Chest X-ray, PA view. Patient: 22 years old, sex F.
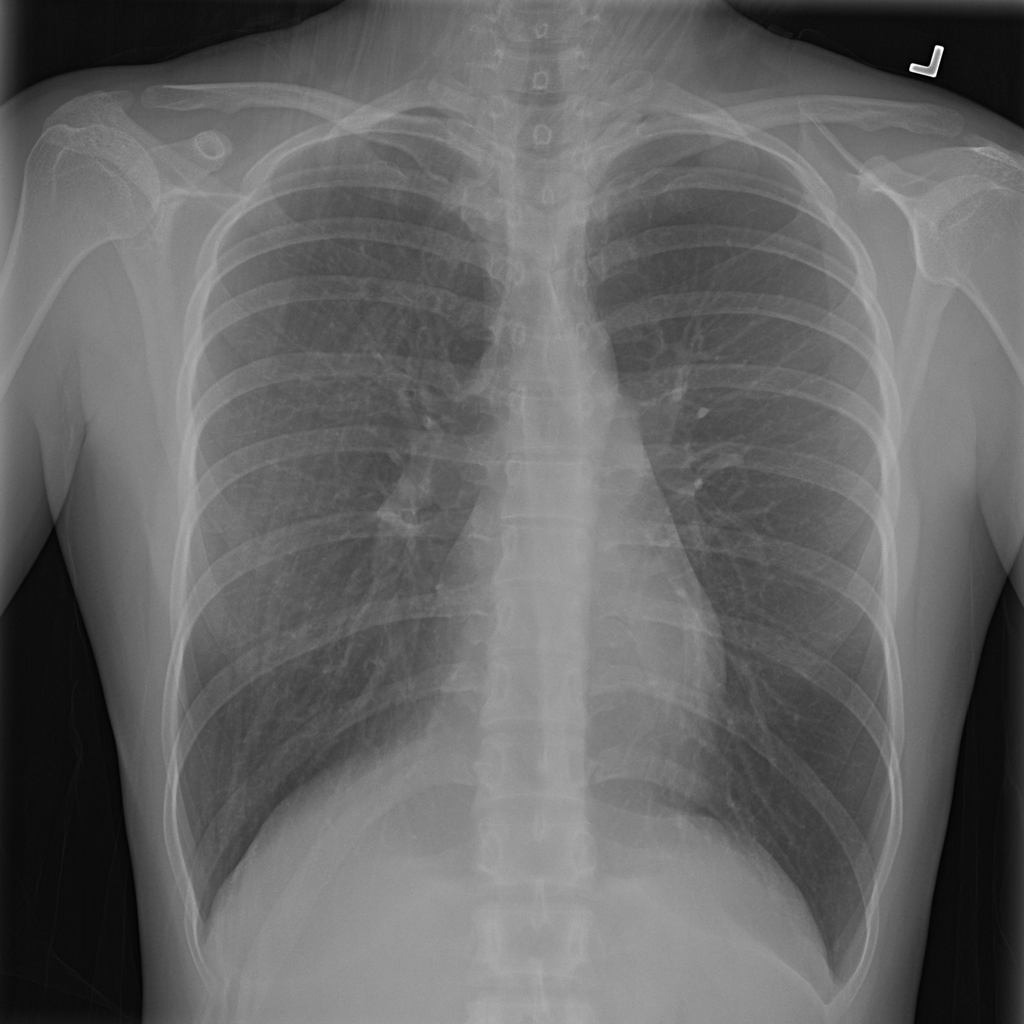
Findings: No Finding